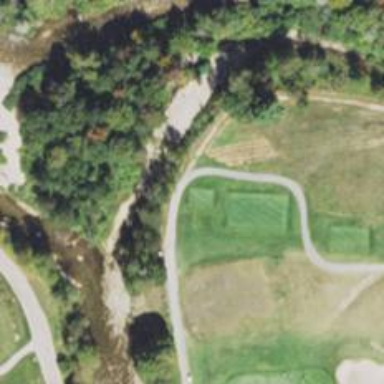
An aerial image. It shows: Grass area designated as golf tee.